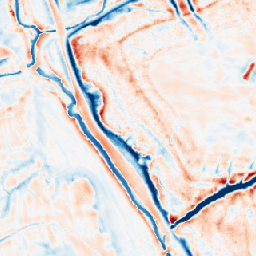
Category: edge_preserving
Decomposition family: bilateral
Decomposition parameters: d: 21
sigma_color: 75
sigma_space: 75
Upsampling method: nearest
Upsampling parameters: scale: 8
Upsampling scale: 8